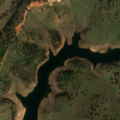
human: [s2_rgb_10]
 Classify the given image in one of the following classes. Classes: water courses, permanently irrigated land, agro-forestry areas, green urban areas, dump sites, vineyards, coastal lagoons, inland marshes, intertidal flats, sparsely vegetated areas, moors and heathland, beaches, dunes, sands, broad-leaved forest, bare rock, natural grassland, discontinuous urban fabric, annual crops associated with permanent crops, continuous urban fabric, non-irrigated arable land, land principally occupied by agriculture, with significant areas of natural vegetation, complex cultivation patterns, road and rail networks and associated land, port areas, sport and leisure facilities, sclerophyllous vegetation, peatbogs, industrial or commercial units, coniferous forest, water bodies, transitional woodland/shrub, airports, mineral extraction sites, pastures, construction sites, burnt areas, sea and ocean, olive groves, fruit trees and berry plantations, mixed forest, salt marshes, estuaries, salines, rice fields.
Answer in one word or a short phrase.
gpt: non-irrigated arable land, pastures, agro-forestry areas, water bodies